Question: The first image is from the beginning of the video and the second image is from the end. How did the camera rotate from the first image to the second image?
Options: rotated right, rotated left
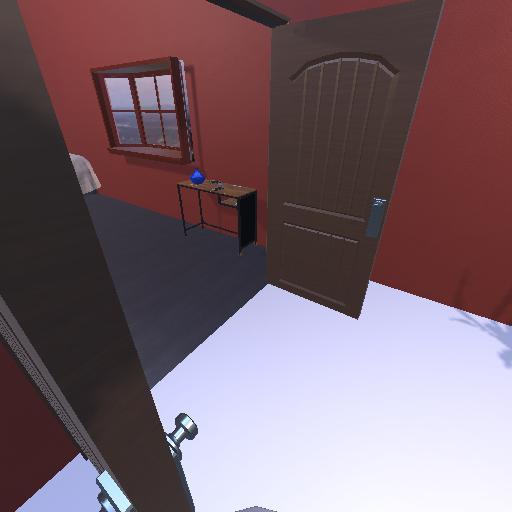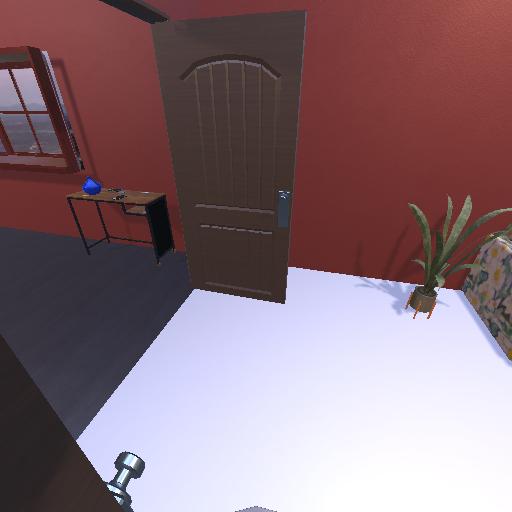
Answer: rotated right